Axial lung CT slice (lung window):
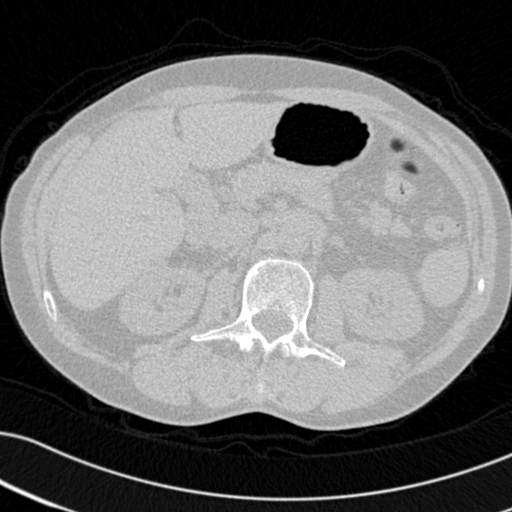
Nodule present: no